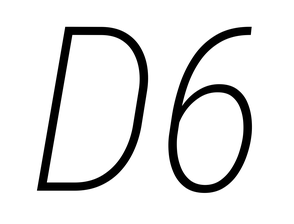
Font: Roboto-Italic_Condensed_ExtraLight_Italic